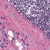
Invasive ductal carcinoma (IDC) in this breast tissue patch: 0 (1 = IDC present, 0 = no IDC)